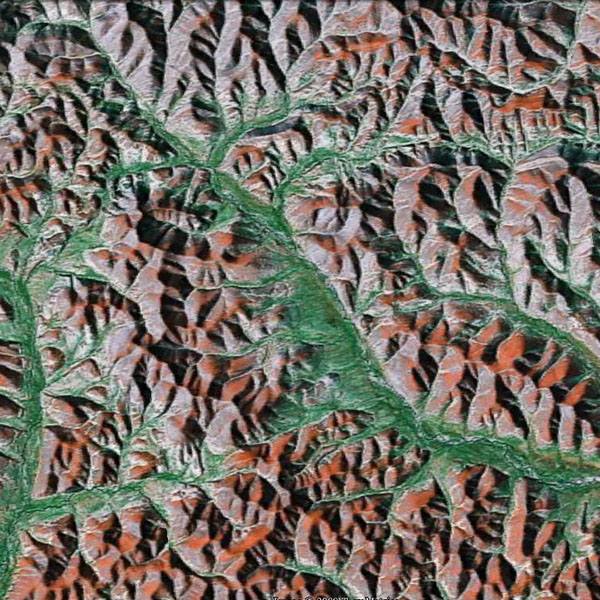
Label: Mountain